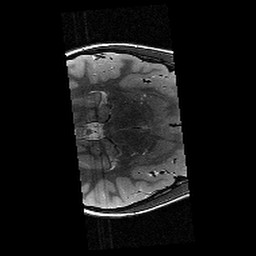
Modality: T2w
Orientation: axial
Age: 10
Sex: male
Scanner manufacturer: siemens
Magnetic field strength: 3 T
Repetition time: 9.23 s
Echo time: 0.067 s